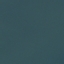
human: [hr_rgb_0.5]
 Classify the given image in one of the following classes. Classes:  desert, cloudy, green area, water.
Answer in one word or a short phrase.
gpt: water